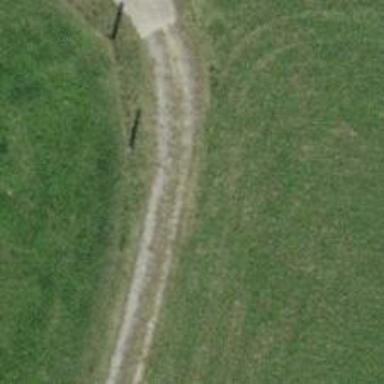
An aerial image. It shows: Pebblestone track with grade3 tracktype.